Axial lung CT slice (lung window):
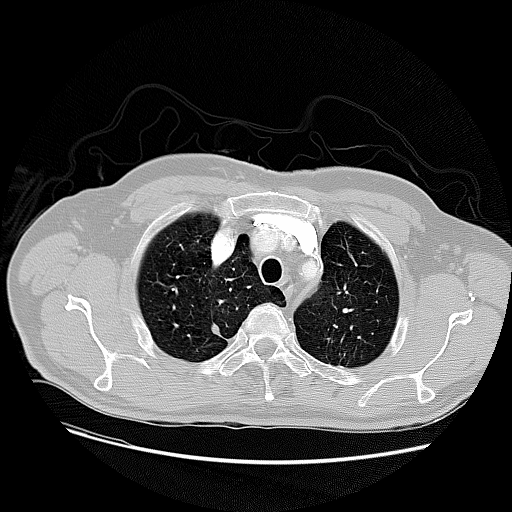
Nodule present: no